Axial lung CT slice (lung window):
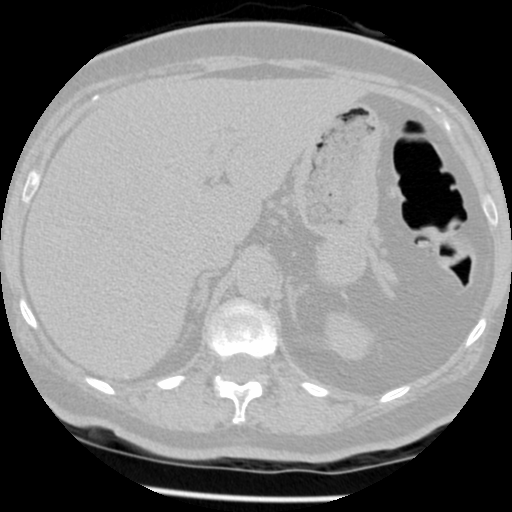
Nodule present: no